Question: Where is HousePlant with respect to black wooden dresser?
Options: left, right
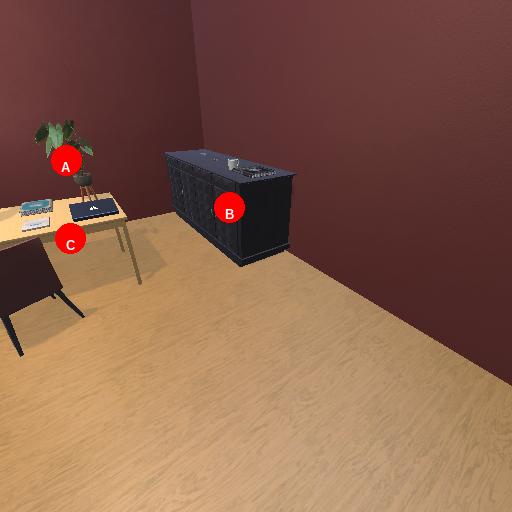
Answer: left